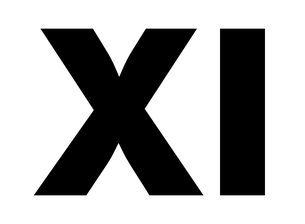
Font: Inter_Black